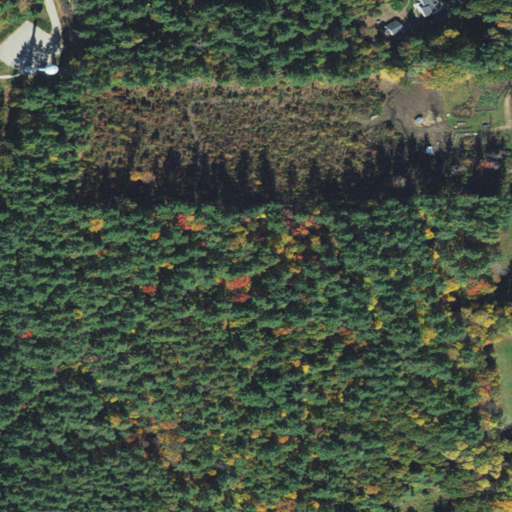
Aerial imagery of mountain in Massachusetts named Chaney Hill containing evergreen forest, mixed forest, deciduous forest, shrub, pasture, low intensity development, and open development